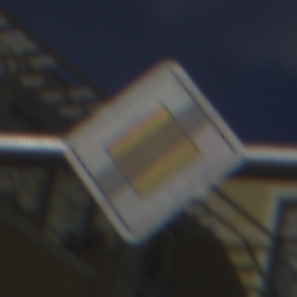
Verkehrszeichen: EndeVorfahrtsstrasse
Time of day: MorningAfternoon
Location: Outdoor (Urban)
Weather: PartlyCloudy
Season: NotSpecified
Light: Natural